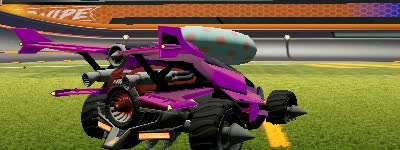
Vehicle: aftershock